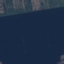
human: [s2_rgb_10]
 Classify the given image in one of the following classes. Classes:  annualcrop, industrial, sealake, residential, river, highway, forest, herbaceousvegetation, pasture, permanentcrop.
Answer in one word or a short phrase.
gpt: SeaLake